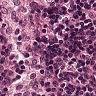
Metastatic tissue present: no